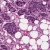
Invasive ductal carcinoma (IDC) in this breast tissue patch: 1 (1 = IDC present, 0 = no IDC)